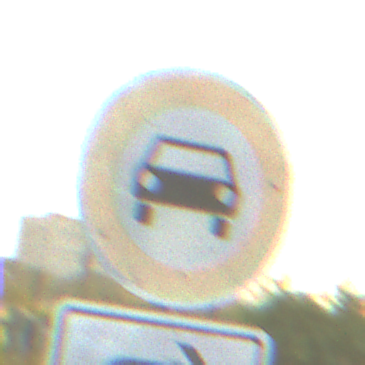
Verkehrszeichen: VerbotKraftwagen
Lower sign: RichtungsangabeDurchPfeile5
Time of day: SunriseSunset
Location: Outdoor (Suburban)
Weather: PartlyCloudy
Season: NotSpecified
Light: Natural